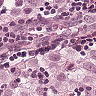
Metastatic tissue present: yes